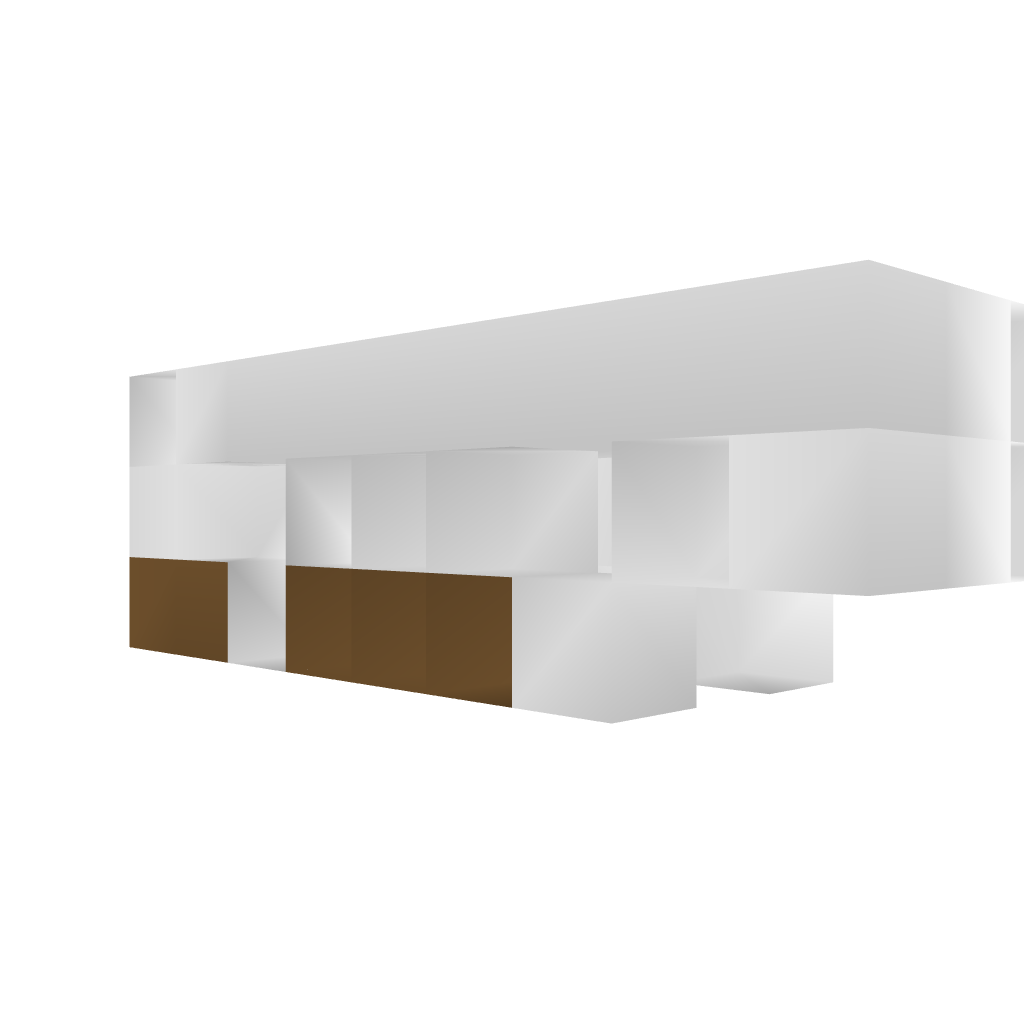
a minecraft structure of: A simple clock bad low quality